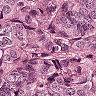
Metastatic tissue present: yes